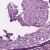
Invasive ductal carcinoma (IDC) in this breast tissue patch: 0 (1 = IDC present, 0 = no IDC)